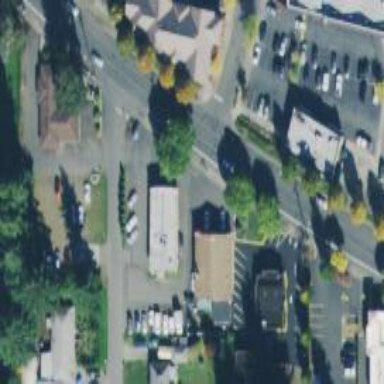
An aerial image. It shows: Convenience shop.